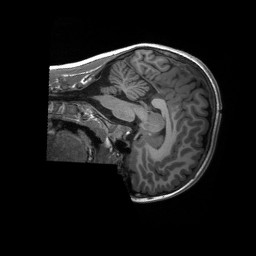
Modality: T1w
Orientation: sagittal
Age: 11
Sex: male
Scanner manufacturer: siemens
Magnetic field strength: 3 T
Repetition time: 2.3 s
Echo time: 0.00232 s